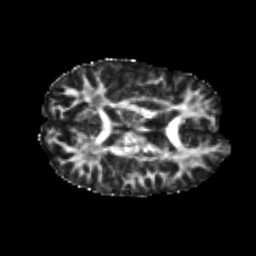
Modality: FA
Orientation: axial
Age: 22
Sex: male
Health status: healthy
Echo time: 0.074 s